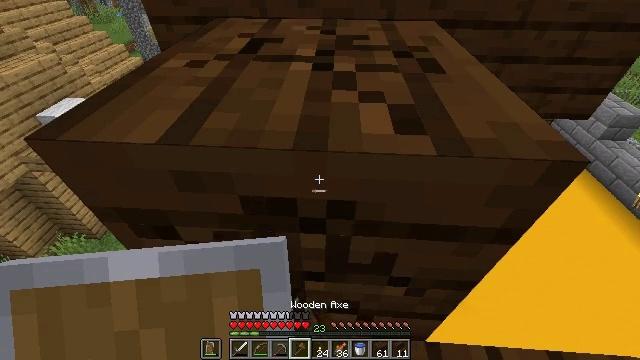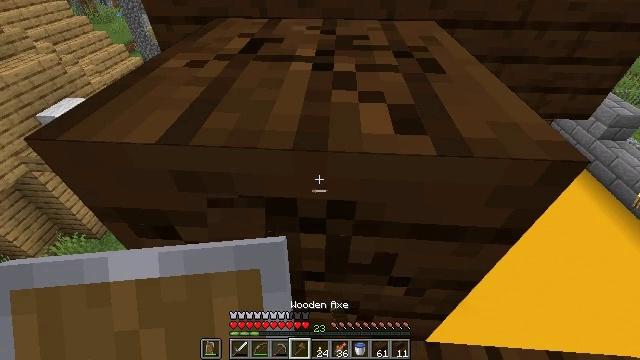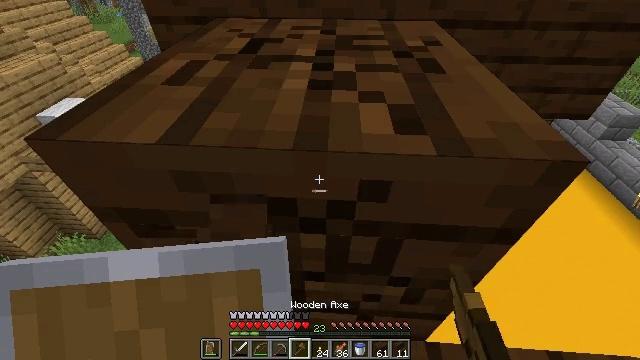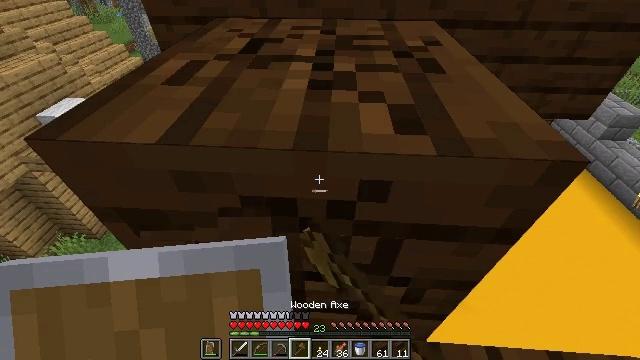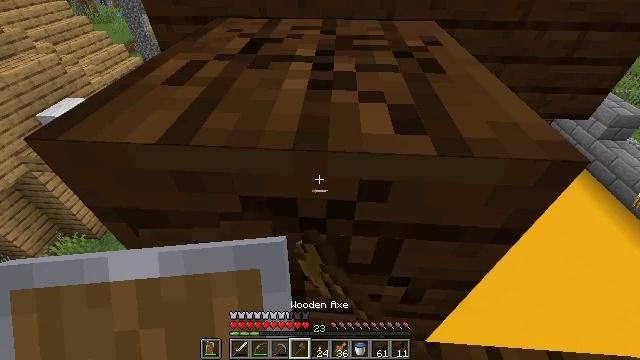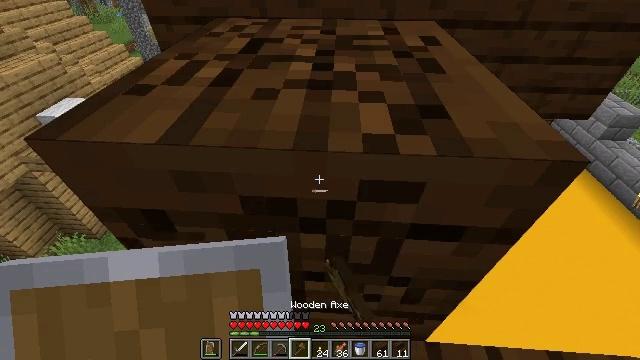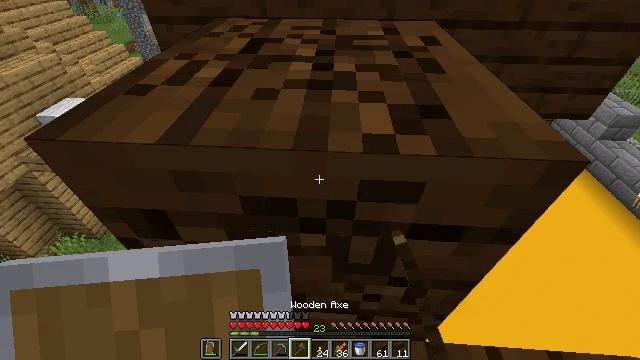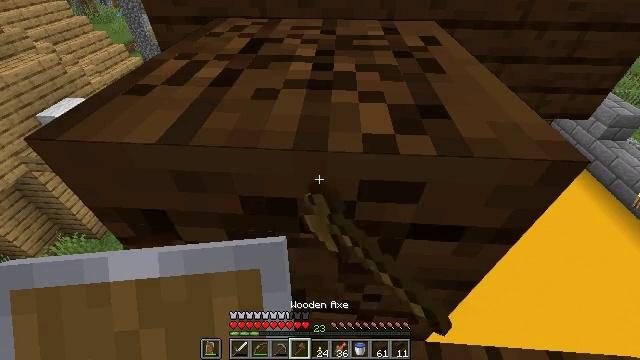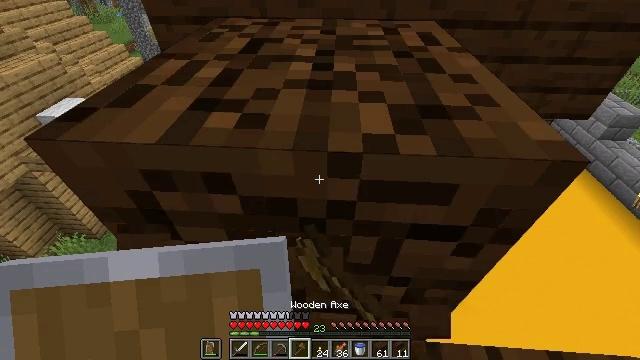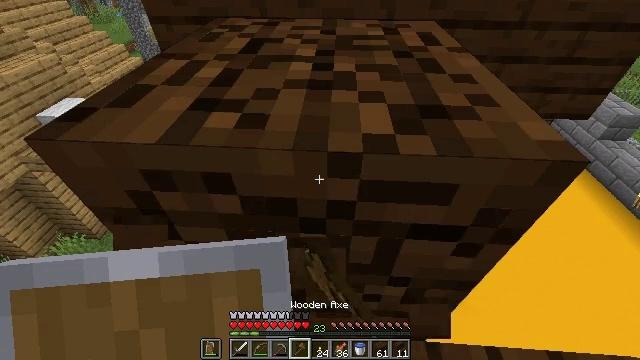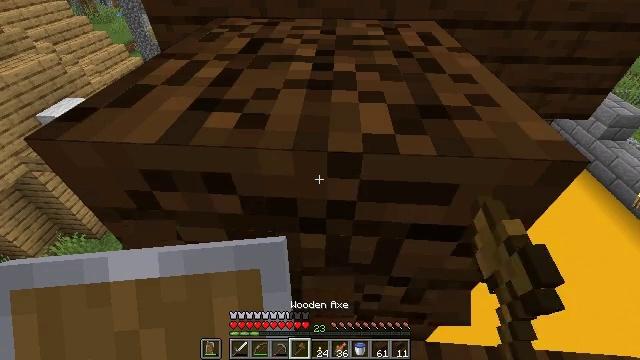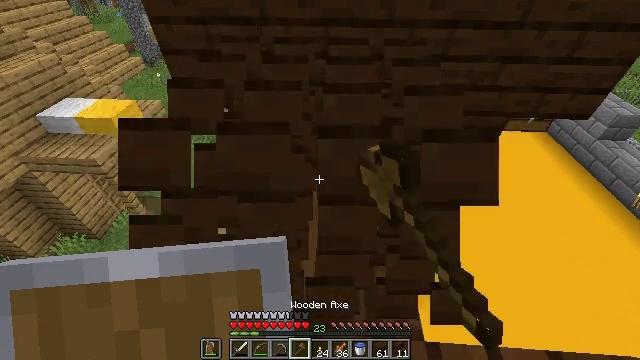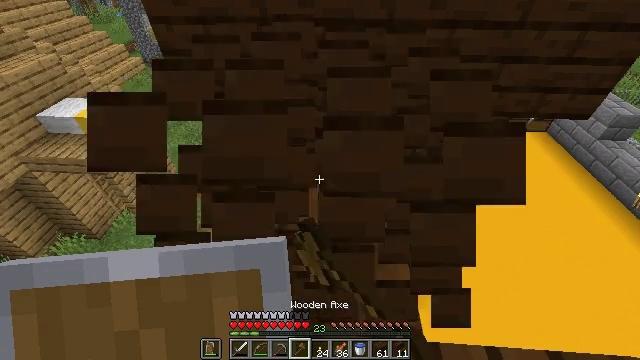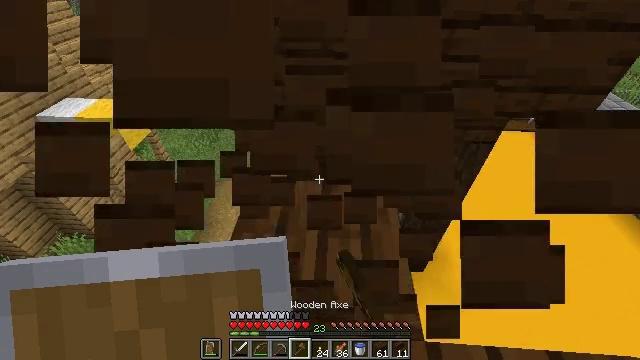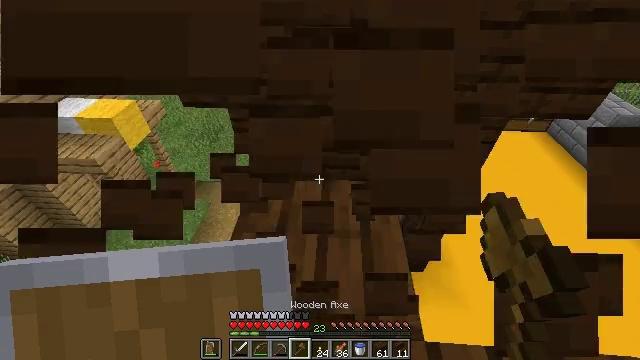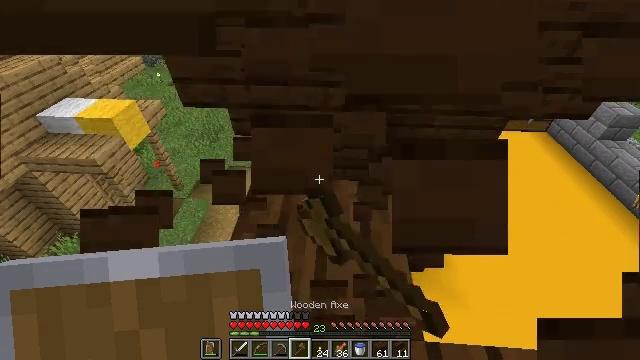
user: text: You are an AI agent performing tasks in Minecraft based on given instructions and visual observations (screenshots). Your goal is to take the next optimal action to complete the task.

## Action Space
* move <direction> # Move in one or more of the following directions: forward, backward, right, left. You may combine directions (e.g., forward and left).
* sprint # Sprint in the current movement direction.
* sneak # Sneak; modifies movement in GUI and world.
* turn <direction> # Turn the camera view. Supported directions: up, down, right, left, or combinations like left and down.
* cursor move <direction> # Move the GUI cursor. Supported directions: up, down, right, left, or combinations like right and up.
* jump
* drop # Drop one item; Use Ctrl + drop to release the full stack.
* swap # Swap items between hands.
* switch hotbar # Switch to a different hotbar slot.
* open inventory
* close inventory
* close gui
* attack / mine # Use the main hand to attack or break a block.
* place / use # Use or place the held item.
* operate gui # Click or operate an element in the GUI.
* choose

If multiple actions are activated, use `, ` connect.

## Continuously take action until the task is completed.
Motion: motion action
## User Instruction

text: Gather some dark oak planks.
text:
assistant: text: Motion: sneak, attack / mine
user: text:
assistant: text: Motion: sneak, attack / mine
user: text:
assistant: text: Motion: sneak, attack / mine
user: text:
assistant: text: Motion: sneak, attack / mine
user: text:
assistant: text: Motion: sneak, attack / mine
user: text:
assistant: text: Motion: sneak, attack / mine
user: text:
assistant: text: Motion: sneak, attack / mine
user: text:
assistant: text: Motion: sneak, attack / mine
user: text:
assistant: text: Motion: sneak, attack / mine
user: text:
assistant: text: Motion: sneak, attack / mine
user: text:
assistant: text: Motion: sneak, attack / mine
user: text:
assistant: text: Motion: sneak, attack / mine
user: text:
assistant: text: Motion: sneak, attack / mine
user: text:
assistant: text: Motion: sneak, attack / mine
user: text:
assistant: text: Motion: sneak, attack / mine
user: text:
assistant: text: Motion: sneak